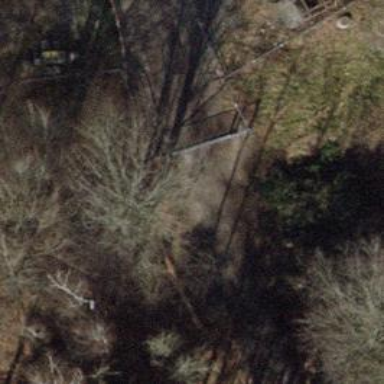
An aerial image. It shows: Gate.